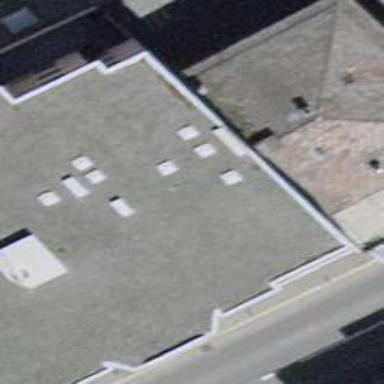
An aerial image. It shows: Electrical shop.